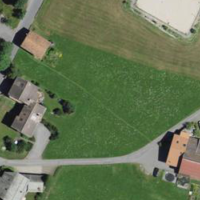
EUNIS habitat code: 55
Species observed at this site:
Corylus avellana